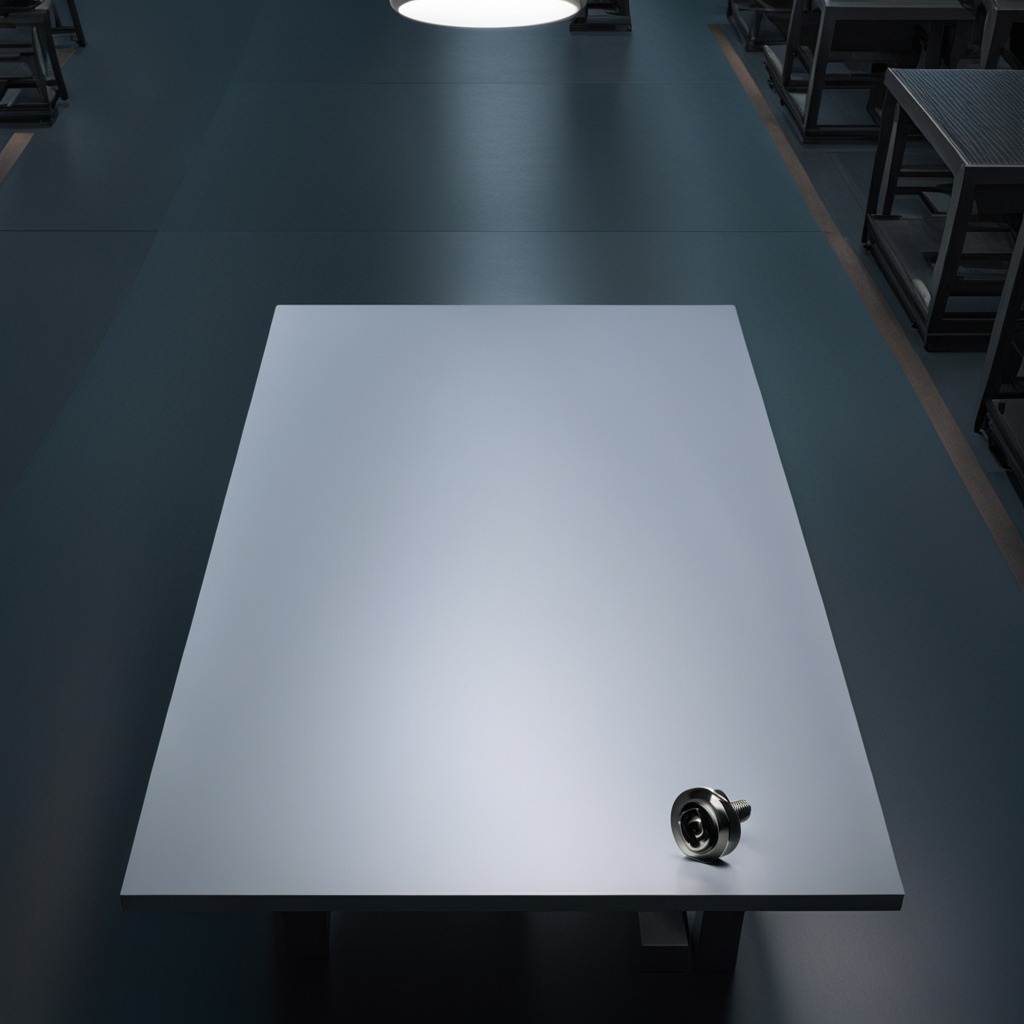
A metal screw is lying on the tabletop.